Question: I have:
1.) What should I type in this.control() for getting the reference to the grid panel?
My plan is, when user double clicks one row, new tab is created. I already have code for creating new tabs but I just need to get reference to the grid panel.
Something like this:
'''
'viewport > westpanel > accordion > gridpanel': {
doubleclick: function...
}
'''
2.) Let's say that I gave an ID to the grid panel. How can I get reference in this.control using .get method?
3.) How can I be sure that I've got the right reference? Can I console.log() - it or something like that?
I would know how to do this without MVC but here I need help. :)
Thank you! :)
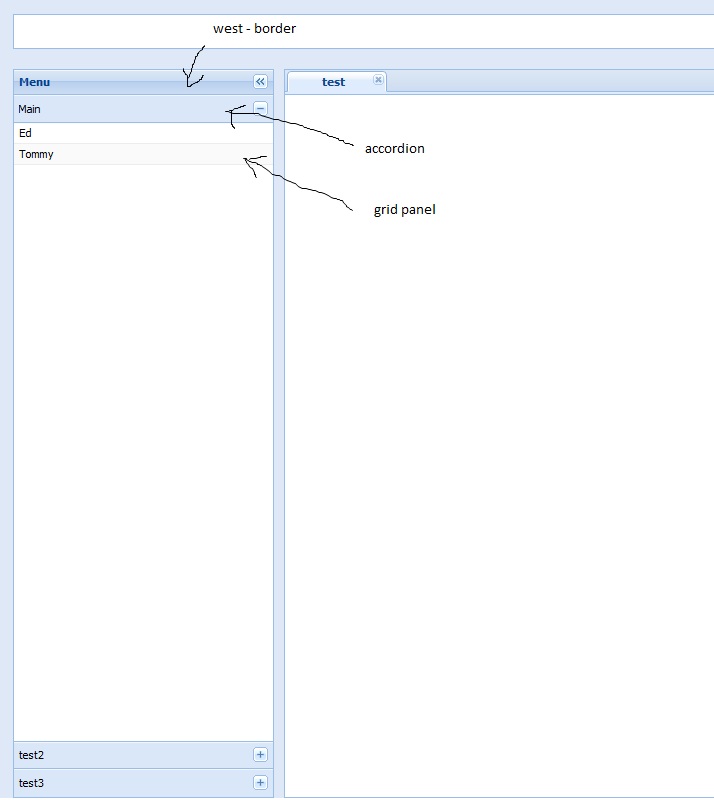
Answer: It is quite easy once you understand how to use it. First you should read the API about the <URL> cause that is what is used within the control.
1. this depends on your components. You so can go by the xtype 'panel > grid': {itemdblclick:this.yourCallback}
2. the recommend way if you can't define a really unique path by xtypes '#myID': {itemdblclick:this.yourCallback} using defined refs within the control is not possible in the currently release, as far as I know.
3. Use Id's instead of just xtypes '#myID > grid': {itemdblclick:this.yourCallback} or define additional params '#myID > grid[customProp=identString]': {itemdblclick:this.yourCallback}